Aerial crown-view tile of a tropical tree (Barro Colorado Island, Panama), acquired 20250512:
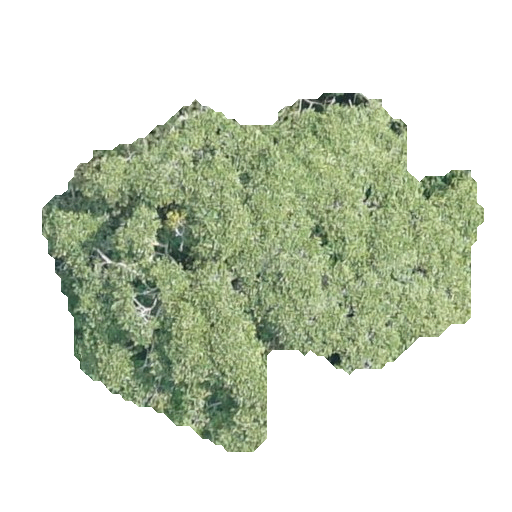
Species: Ficus insipida
GBIF accepted scientific name: Ficus insipida
Crown area: 150.601 m²